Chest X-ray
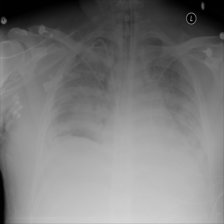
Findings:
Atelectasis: negative
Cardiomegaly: negative
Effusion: positive
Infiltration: negative
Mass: negative
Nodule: negative
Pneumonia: negative
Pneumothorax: negative
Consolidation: negative
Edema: negative
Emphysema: negative
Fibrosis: negative
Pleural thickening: negative
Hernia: negative